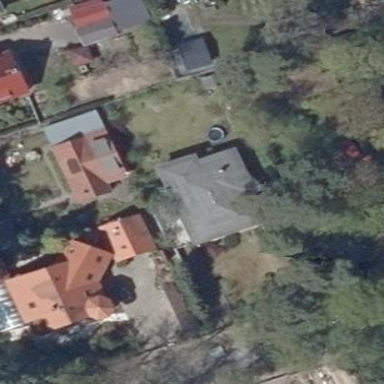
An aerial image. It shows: Detached building.